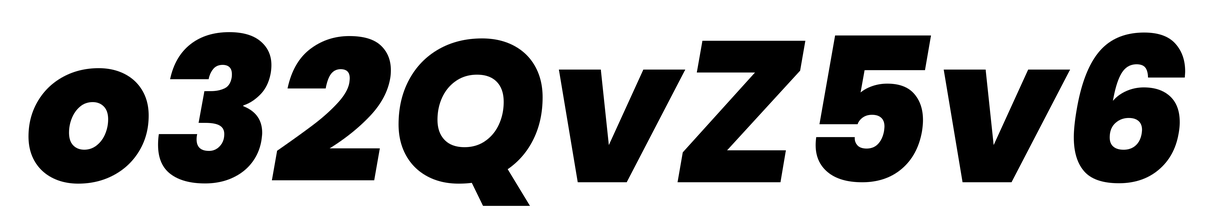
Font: Poppins-ExtraBoldItalic